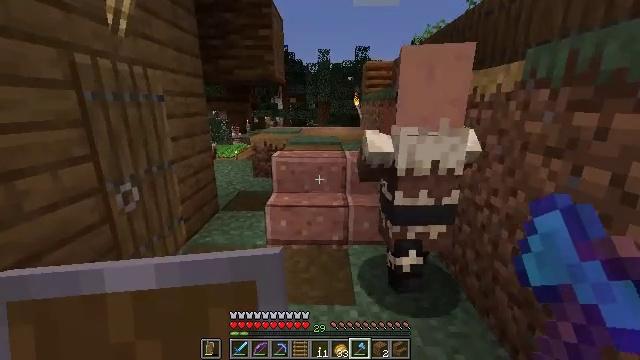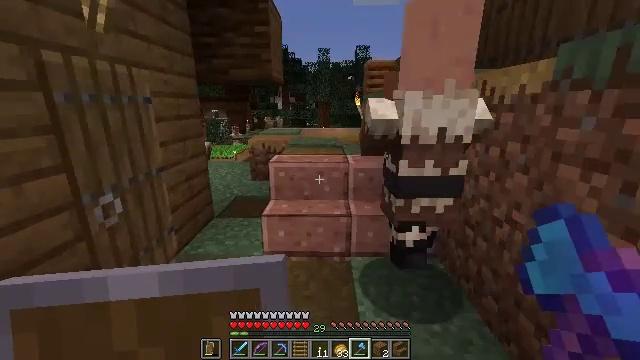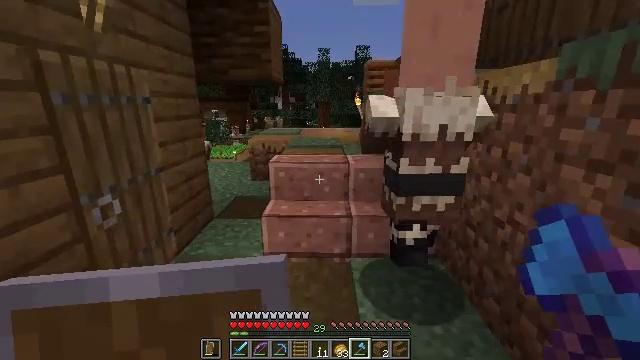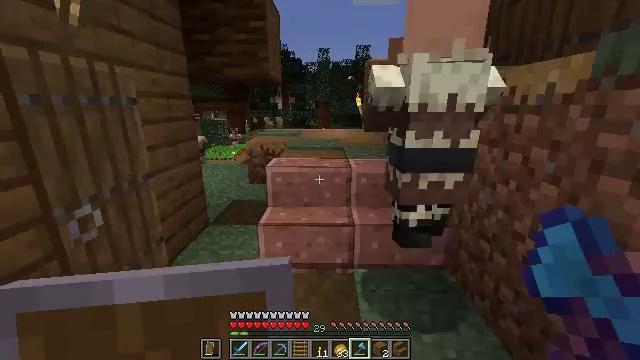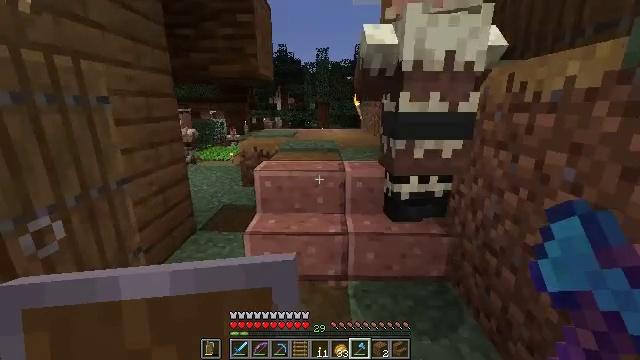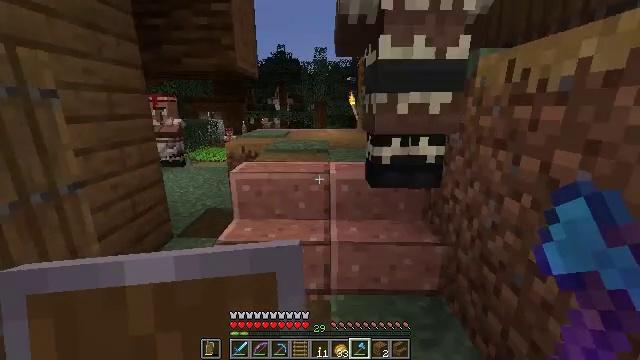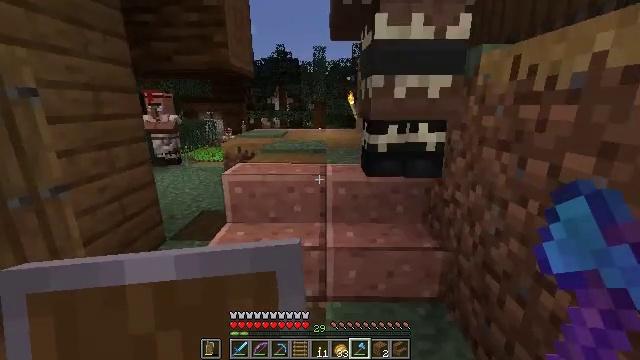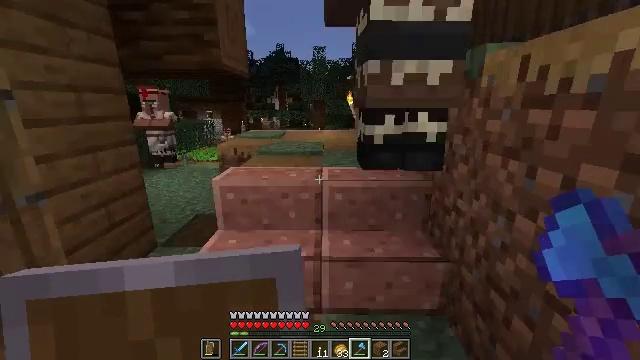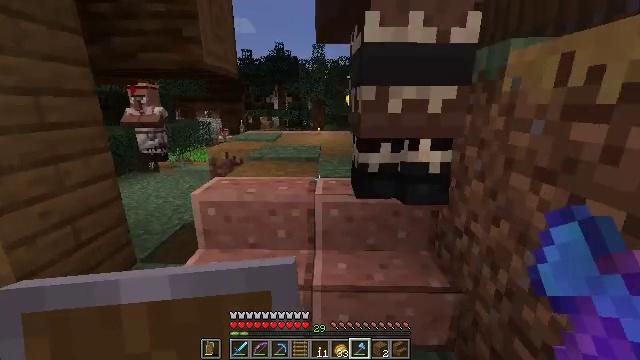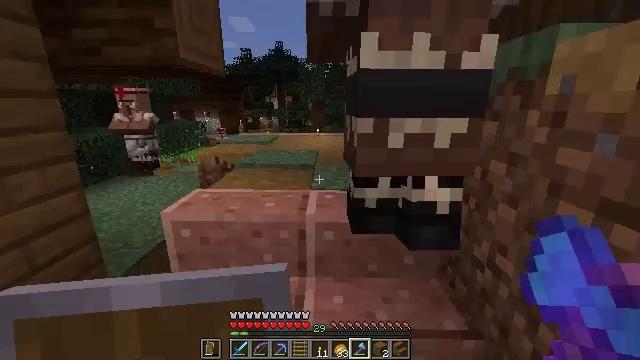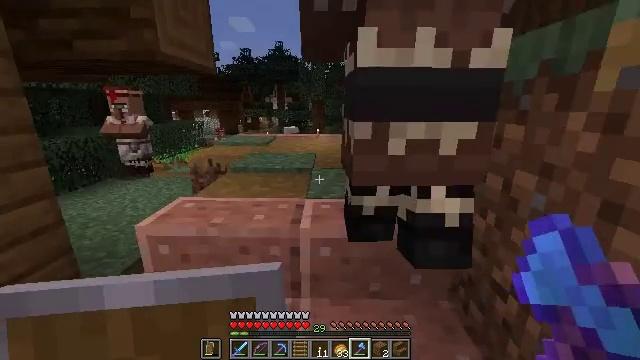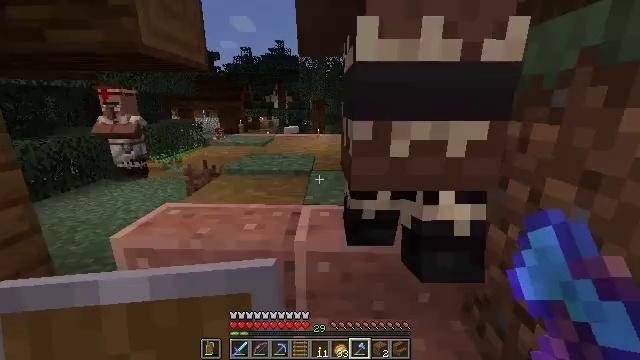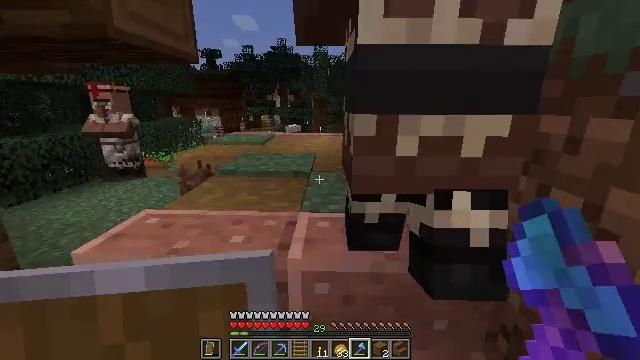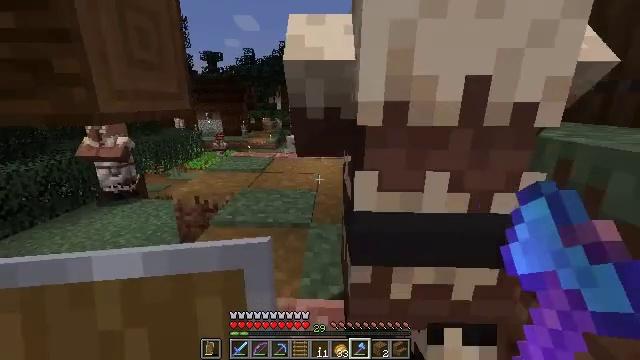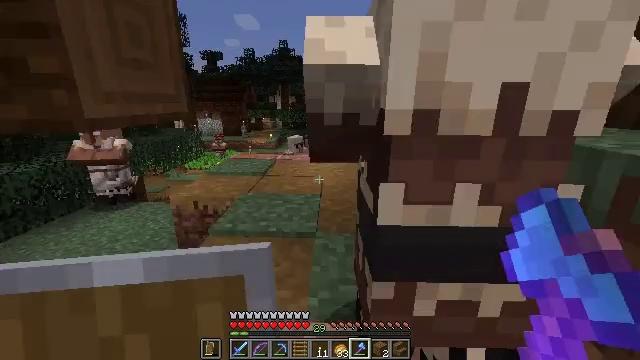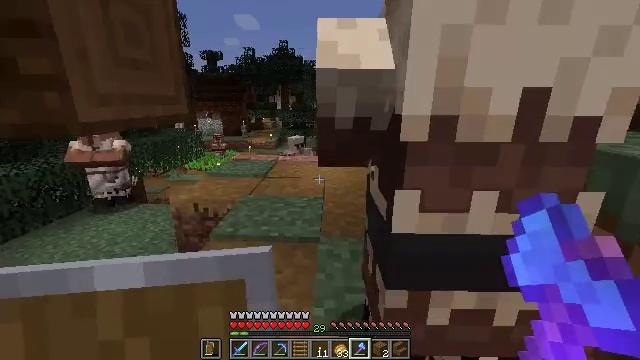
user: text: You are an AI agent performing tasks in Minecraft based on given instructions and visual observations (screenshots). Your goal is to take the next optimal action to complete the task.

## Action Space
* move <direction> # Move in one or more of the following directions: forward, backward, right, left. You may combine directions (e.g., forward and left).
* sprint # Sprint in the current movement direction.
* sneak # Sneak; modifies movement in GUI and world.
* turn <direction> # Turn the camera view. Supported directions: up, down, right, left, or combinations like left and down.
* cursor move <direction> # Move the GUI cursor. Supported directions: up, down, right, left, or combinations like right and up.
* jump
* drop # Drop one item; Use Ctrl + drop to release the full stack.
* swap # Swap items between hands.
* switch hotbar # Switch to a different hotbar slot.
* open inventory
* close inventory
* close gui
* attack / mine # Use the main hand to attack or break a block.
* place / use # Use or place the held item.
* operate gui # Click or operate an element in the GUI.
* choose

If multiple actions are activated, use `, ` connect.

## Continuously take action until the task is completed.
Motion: motion action
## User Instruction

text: Craft an orange bed using the crafting table.
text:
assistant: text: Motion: move forward
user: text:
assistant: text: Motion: move forward
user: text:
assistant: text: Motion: move forward and move right
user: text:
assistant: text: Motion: move forward and move right
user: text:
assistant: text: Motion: move forward and move right
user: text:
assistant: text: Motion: move forward
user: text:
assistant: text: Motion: move forward
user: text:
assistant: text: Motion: move forward
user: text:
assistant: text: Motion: move forward
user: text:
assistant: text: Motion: move forward
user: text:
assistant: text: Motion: move forward
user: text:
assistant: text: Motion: move forward
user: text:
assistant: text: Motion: move forward
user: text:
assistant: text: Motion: move forward and move left
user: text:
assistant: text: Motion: move forward and move left
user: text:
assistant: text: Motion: move forward and move left
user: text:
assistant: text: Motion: move forward
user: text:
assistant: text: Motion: move forward
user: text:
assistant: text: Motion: move forward, turn right and down
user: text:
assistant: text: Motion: turn right
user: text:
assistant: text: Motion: no_op
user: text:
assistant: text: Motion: no_op
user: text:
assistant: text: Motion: no_op
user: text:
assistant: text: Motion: no_op
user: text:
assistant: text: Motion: no_op
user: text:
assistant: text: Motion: no_op
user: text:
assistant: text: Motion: no_op
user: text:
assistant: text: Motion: move forward
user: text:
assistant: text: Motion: move forward
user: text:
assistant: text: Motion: move forward